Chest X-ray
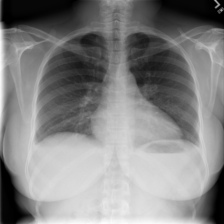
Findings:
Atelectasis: negative
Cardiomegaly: positive
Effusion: negative
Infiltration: negative
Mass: negative
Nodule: negative
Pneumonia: negative
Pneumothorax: negative
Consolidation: negative
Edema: negative
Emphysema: negative
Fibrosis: negative
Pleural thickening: negative
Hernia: negative